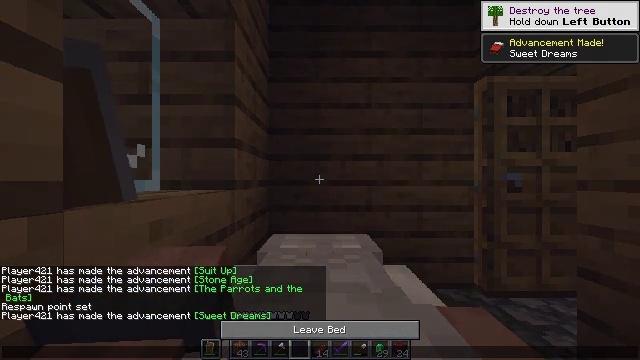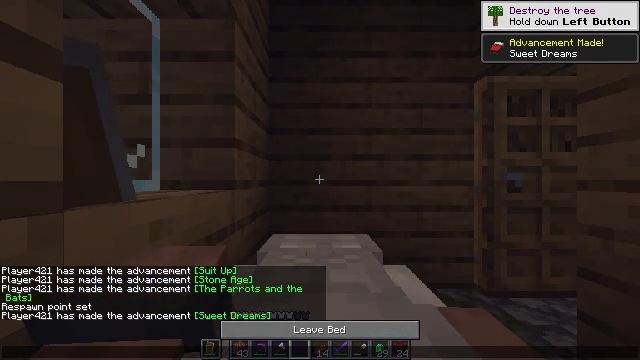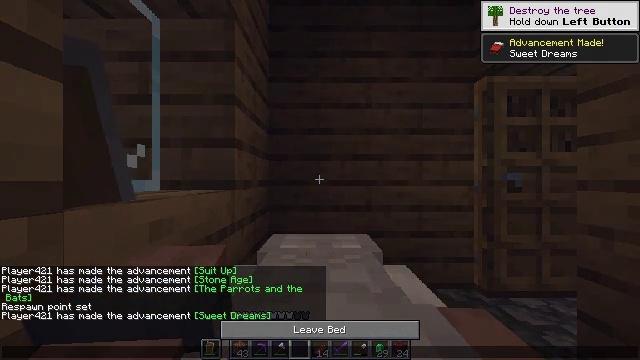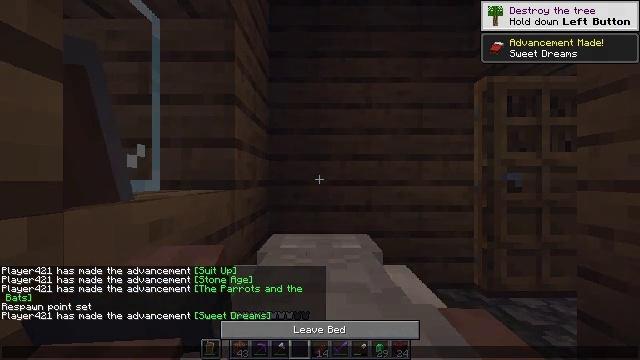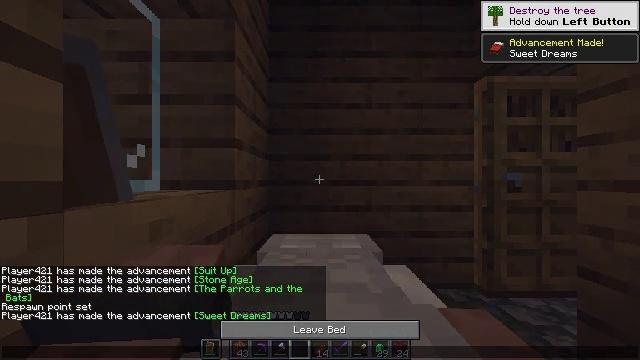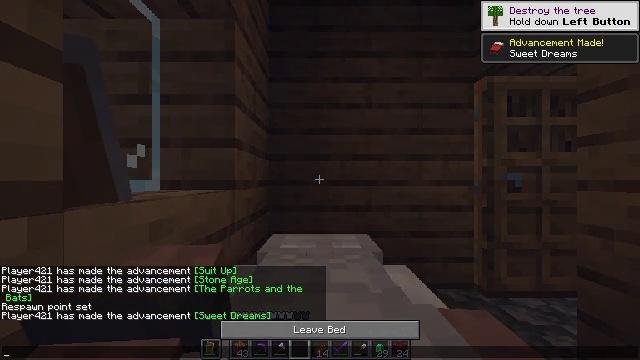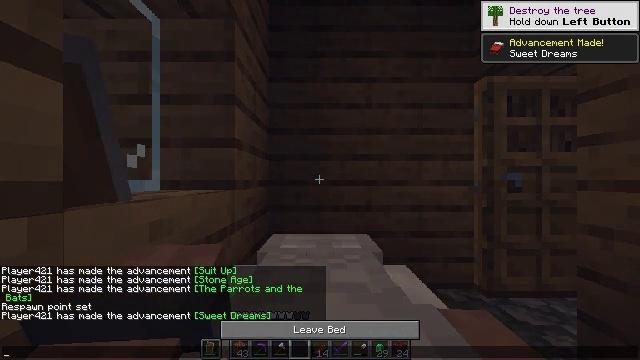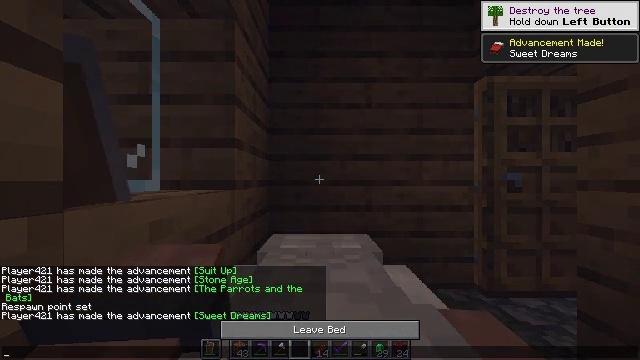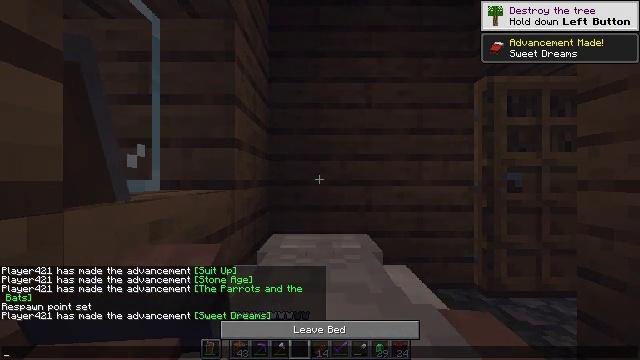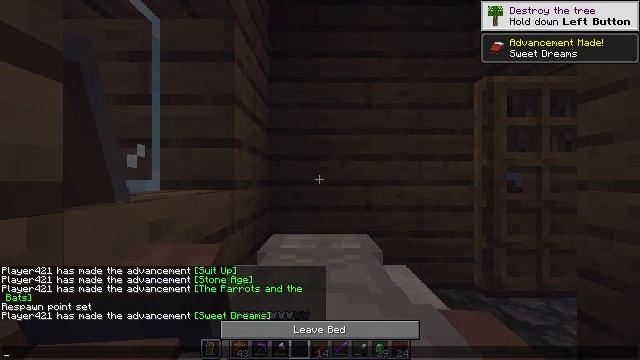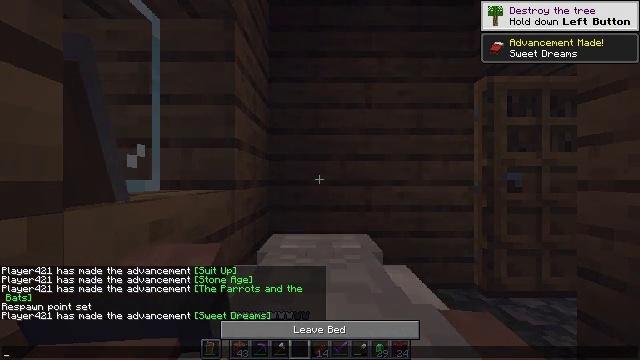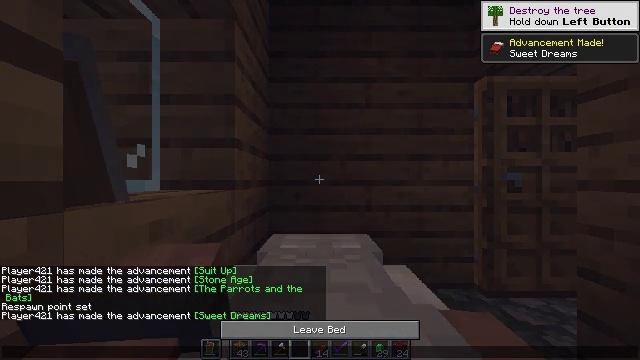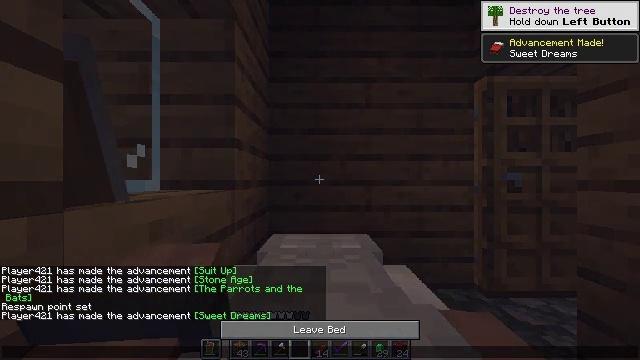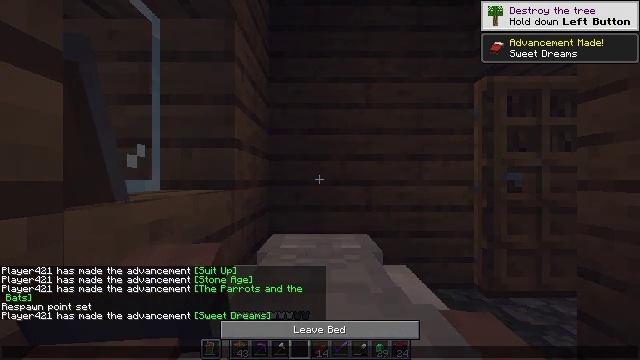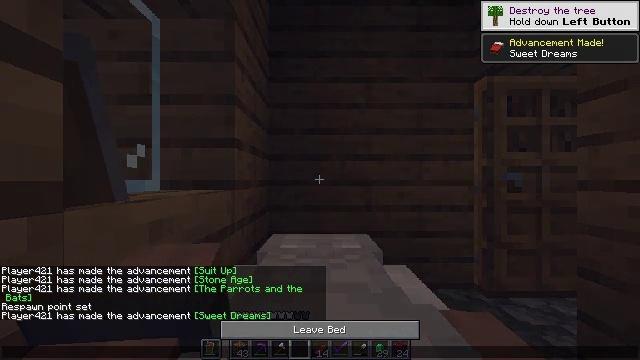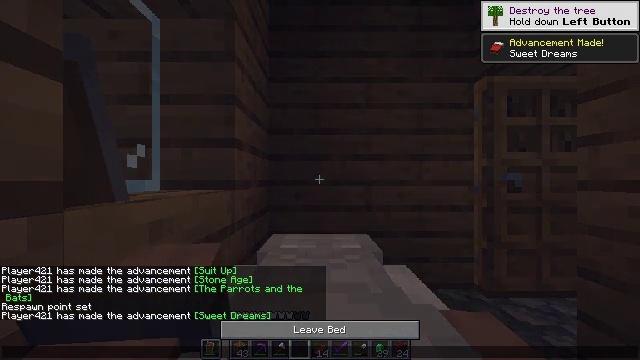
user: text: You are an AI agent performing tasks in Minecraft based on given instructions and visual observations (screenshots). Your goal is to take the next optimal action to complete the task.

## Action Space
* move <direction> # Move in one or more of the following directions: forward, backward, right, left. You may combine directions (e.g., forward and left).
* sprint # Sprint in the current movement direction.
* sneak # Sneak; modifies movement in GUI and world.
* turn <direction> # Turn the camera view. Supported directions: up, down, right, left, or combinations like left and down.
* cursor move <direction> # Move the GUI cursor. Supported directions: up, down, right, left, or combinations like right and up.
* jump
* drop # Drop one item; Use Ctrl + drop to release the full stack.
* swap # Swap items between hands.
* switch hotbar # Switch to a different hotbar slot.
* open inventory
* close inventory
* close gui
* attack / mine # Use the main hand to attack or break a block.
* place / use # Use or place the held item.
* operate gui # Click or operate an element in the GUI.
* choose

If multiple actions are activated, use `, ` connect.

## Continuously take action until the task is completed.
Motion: motion action
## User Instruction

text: Craft a netherite scrap.
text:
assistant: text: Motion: no_op
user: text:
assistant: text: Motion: no_op
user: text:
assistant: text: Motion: no_op
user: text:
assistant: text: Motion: no_op
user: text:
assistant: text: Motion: no_op
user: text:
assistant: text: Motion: no_op
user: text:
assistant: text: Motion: no_op
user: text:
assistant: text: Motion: no_op
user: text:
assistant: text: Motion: no_op
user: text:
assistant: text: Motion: no_op
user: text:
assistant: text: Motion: no_op
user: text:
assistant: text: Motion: no_op
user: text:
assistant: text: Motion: no_op
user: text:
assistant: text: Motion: no_op
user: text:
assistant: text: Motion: no_op
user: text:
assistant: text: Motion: no_op
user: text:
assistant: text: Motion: no_op
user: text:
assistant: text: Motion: no_op
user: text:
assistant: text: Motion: no_op
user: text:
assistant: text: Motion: no_op
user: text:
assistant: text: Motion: no_op
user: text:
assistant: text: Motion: no_op
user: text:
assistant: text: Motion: no_op
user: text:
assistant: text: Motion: no_op
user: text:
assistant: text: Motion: no_op
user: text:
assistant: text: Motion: no_op
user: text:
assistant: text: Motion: no_op
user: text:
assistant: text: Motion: no_op
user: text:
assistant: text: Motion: no_op
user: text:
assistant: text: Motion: no_op